Interaction volume radius: 5 \u00c5
Interaction volume height: 15 \u00c5
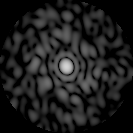
Disorder parameter: 0.8905